Question: i have build script in remote machine.but i want to start the build from my local machine.so for this i need to update the input.properties file in remote machine and then run the batch file to start the build process. For this i have created one web page

so how can i modify the remote input.properties file and run the batch file in C#.
please give me some suggestion for this.
thanks in advance...
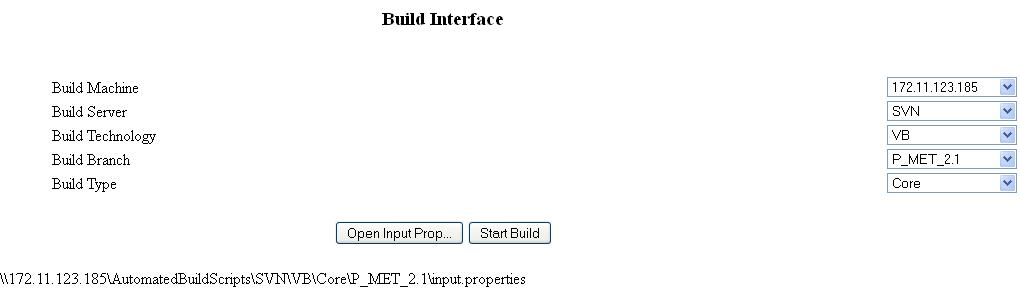
Answer: You need to edit the properties file remotely, using a Stream Reader / Stream Writer. There are many ways to do that. You should be able to solve that yourself.
Once you are happy that the properties file is updated correctly you will need to use PSEXEC service to launch the Batch file locally on the User's machine. So in this case, the batch file needs to be copied over to the remote machine.
What I normally do is write the Batch file your intending on using to the remote machine on the fly, and as soon as I can see that the associated process has finished, I remove the batch file from the local machine.
PSEXEC will be ran at your end, you use it to connect up to the end users machine and fire the batch file.
You can create a process like below :-
'''
Process p = new Process();
p.StartInfo.CreateNoWindow = true;
p.StartInfo.UseShellExecute = false;
p.StartInfo.FileName = "C:\psexec.exe";
p.StartInfo.Arguments = "\\" + computerName + " C:\YourBatFile.bat";
p.Start();
p.WaitForExit();
'''
This will open a process on the local machine, that will launch your batch file.
I would recommend learning about the PSEXEC Service, its how I've always launched remote processed.
Hope this helps.